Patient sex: F
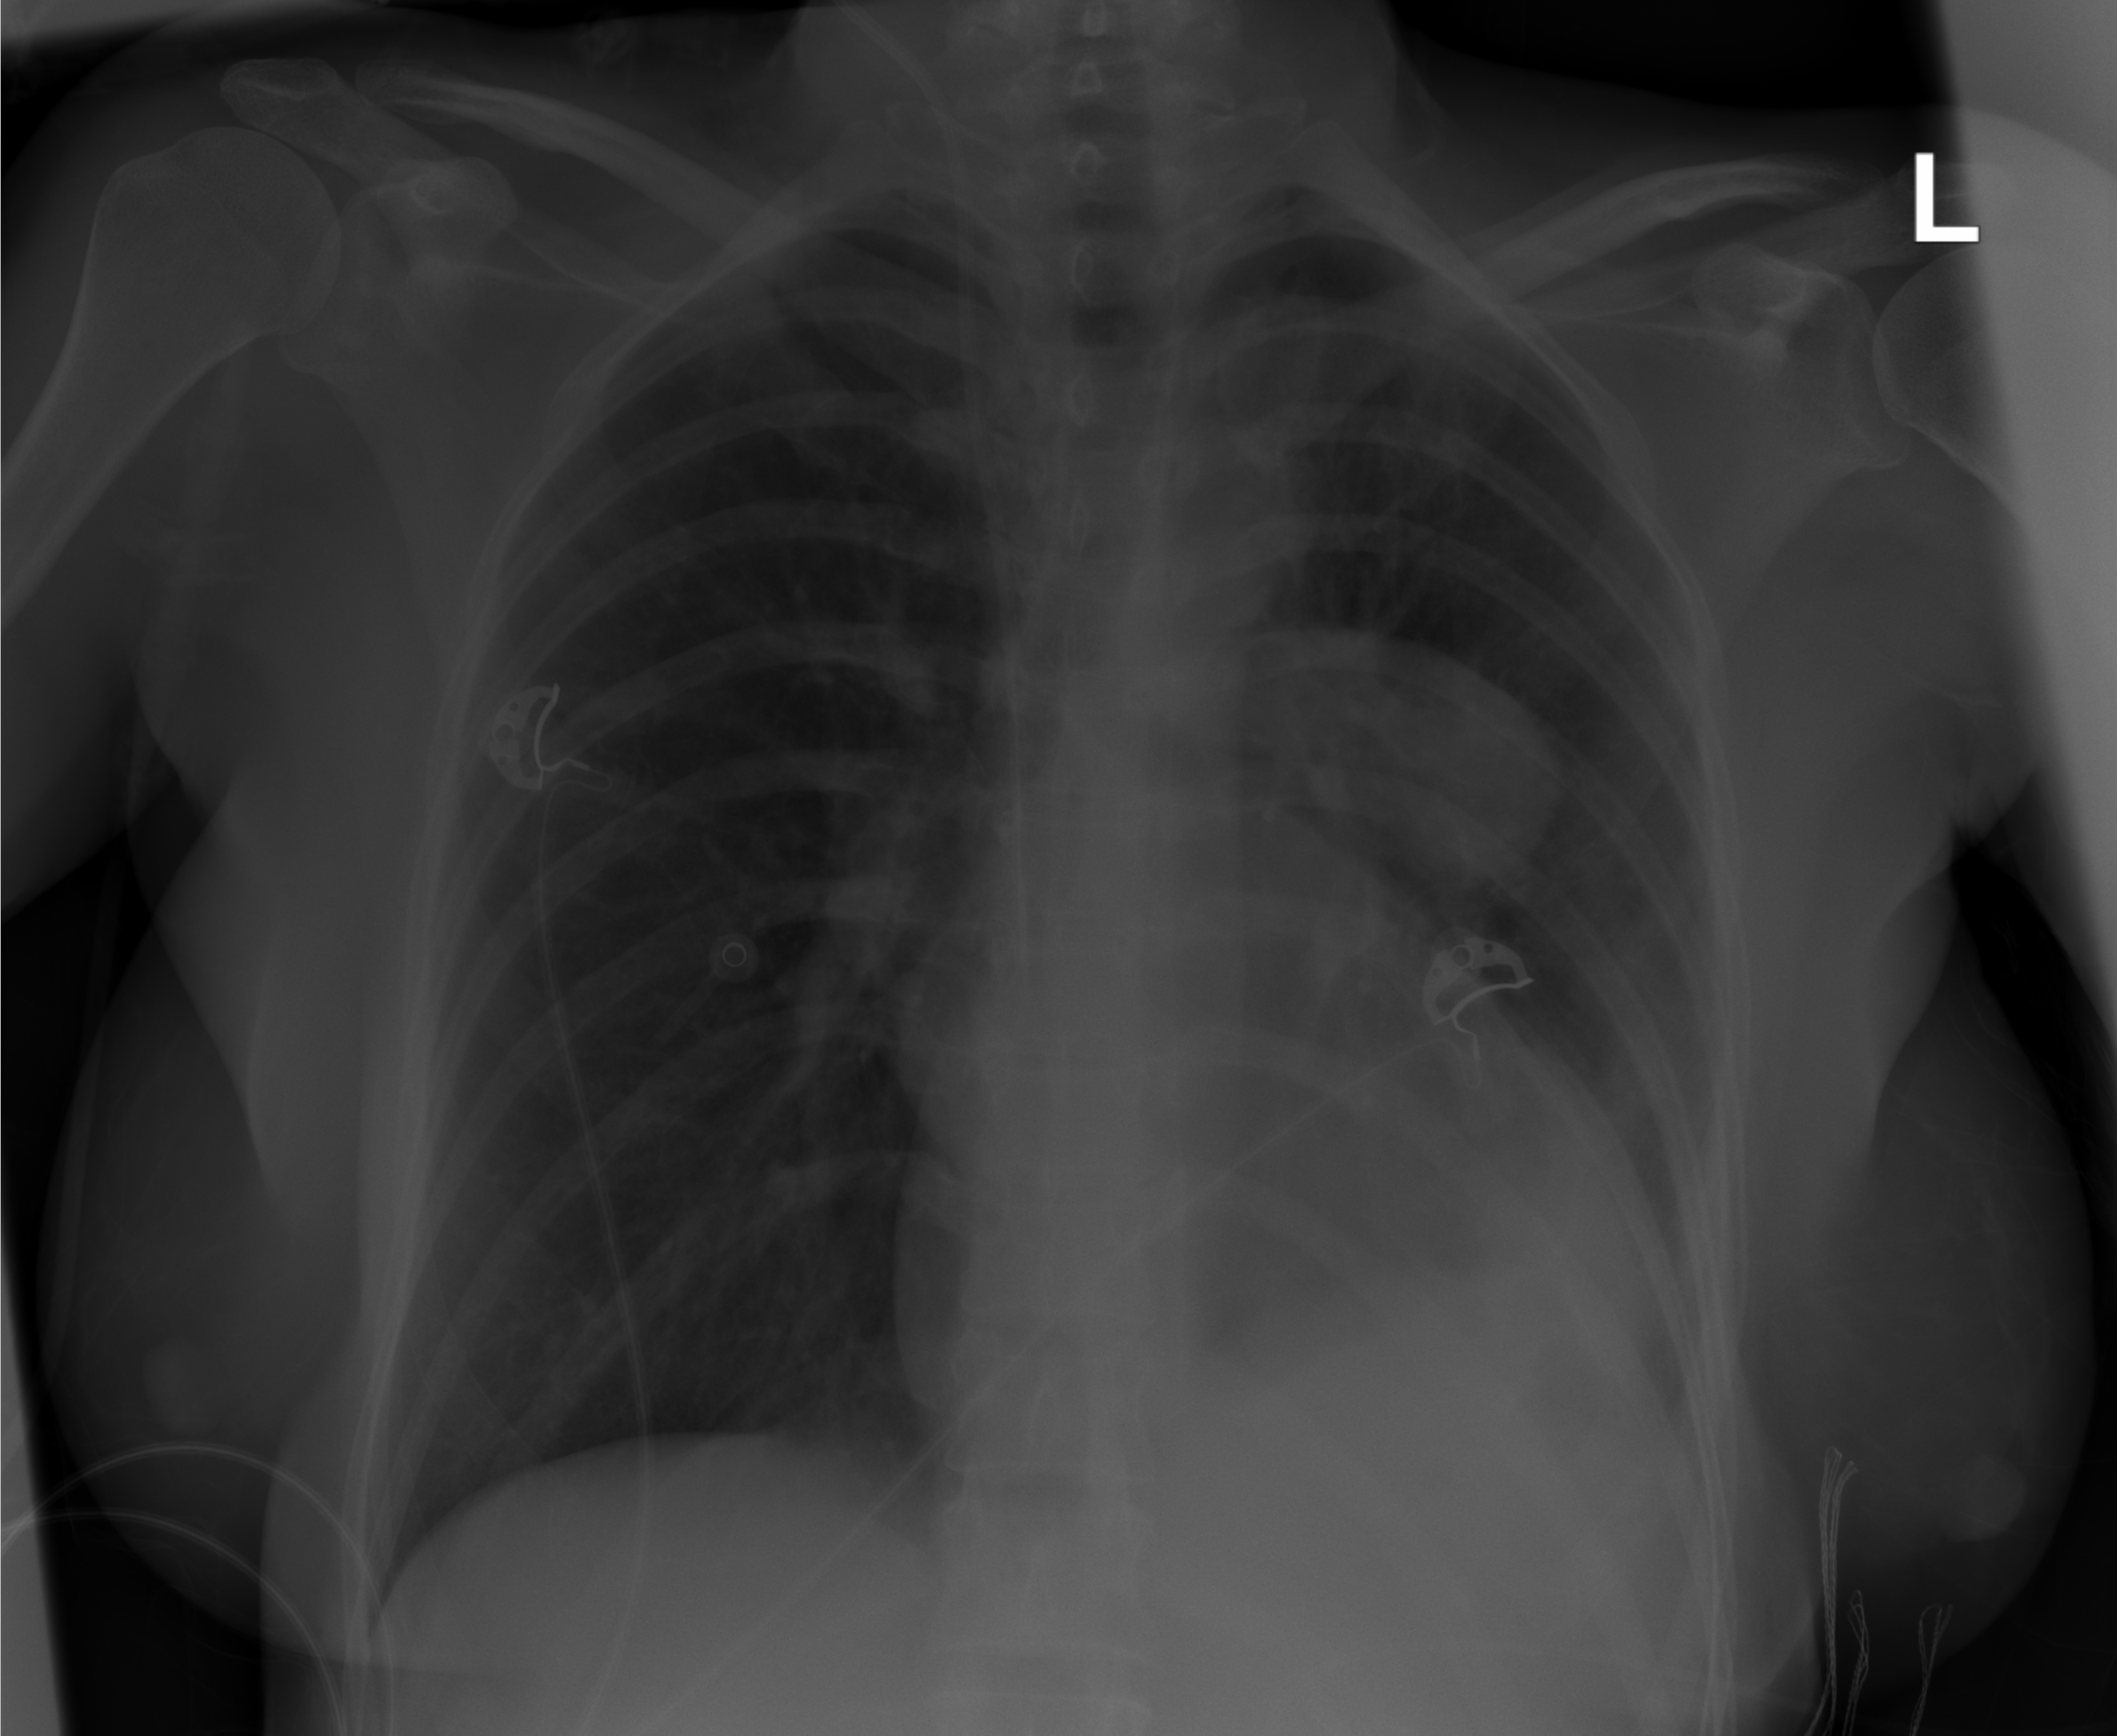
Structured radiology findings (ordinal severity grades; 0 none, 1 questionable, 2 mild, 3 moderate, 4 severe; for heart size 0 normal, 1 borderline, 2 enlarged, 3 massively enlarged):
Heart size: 0
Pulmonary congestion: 0
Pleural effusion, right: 0
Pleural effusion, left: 2
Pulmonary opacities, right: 0
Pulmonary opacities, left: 0
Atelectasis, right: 0
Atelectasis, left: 2